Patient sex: M
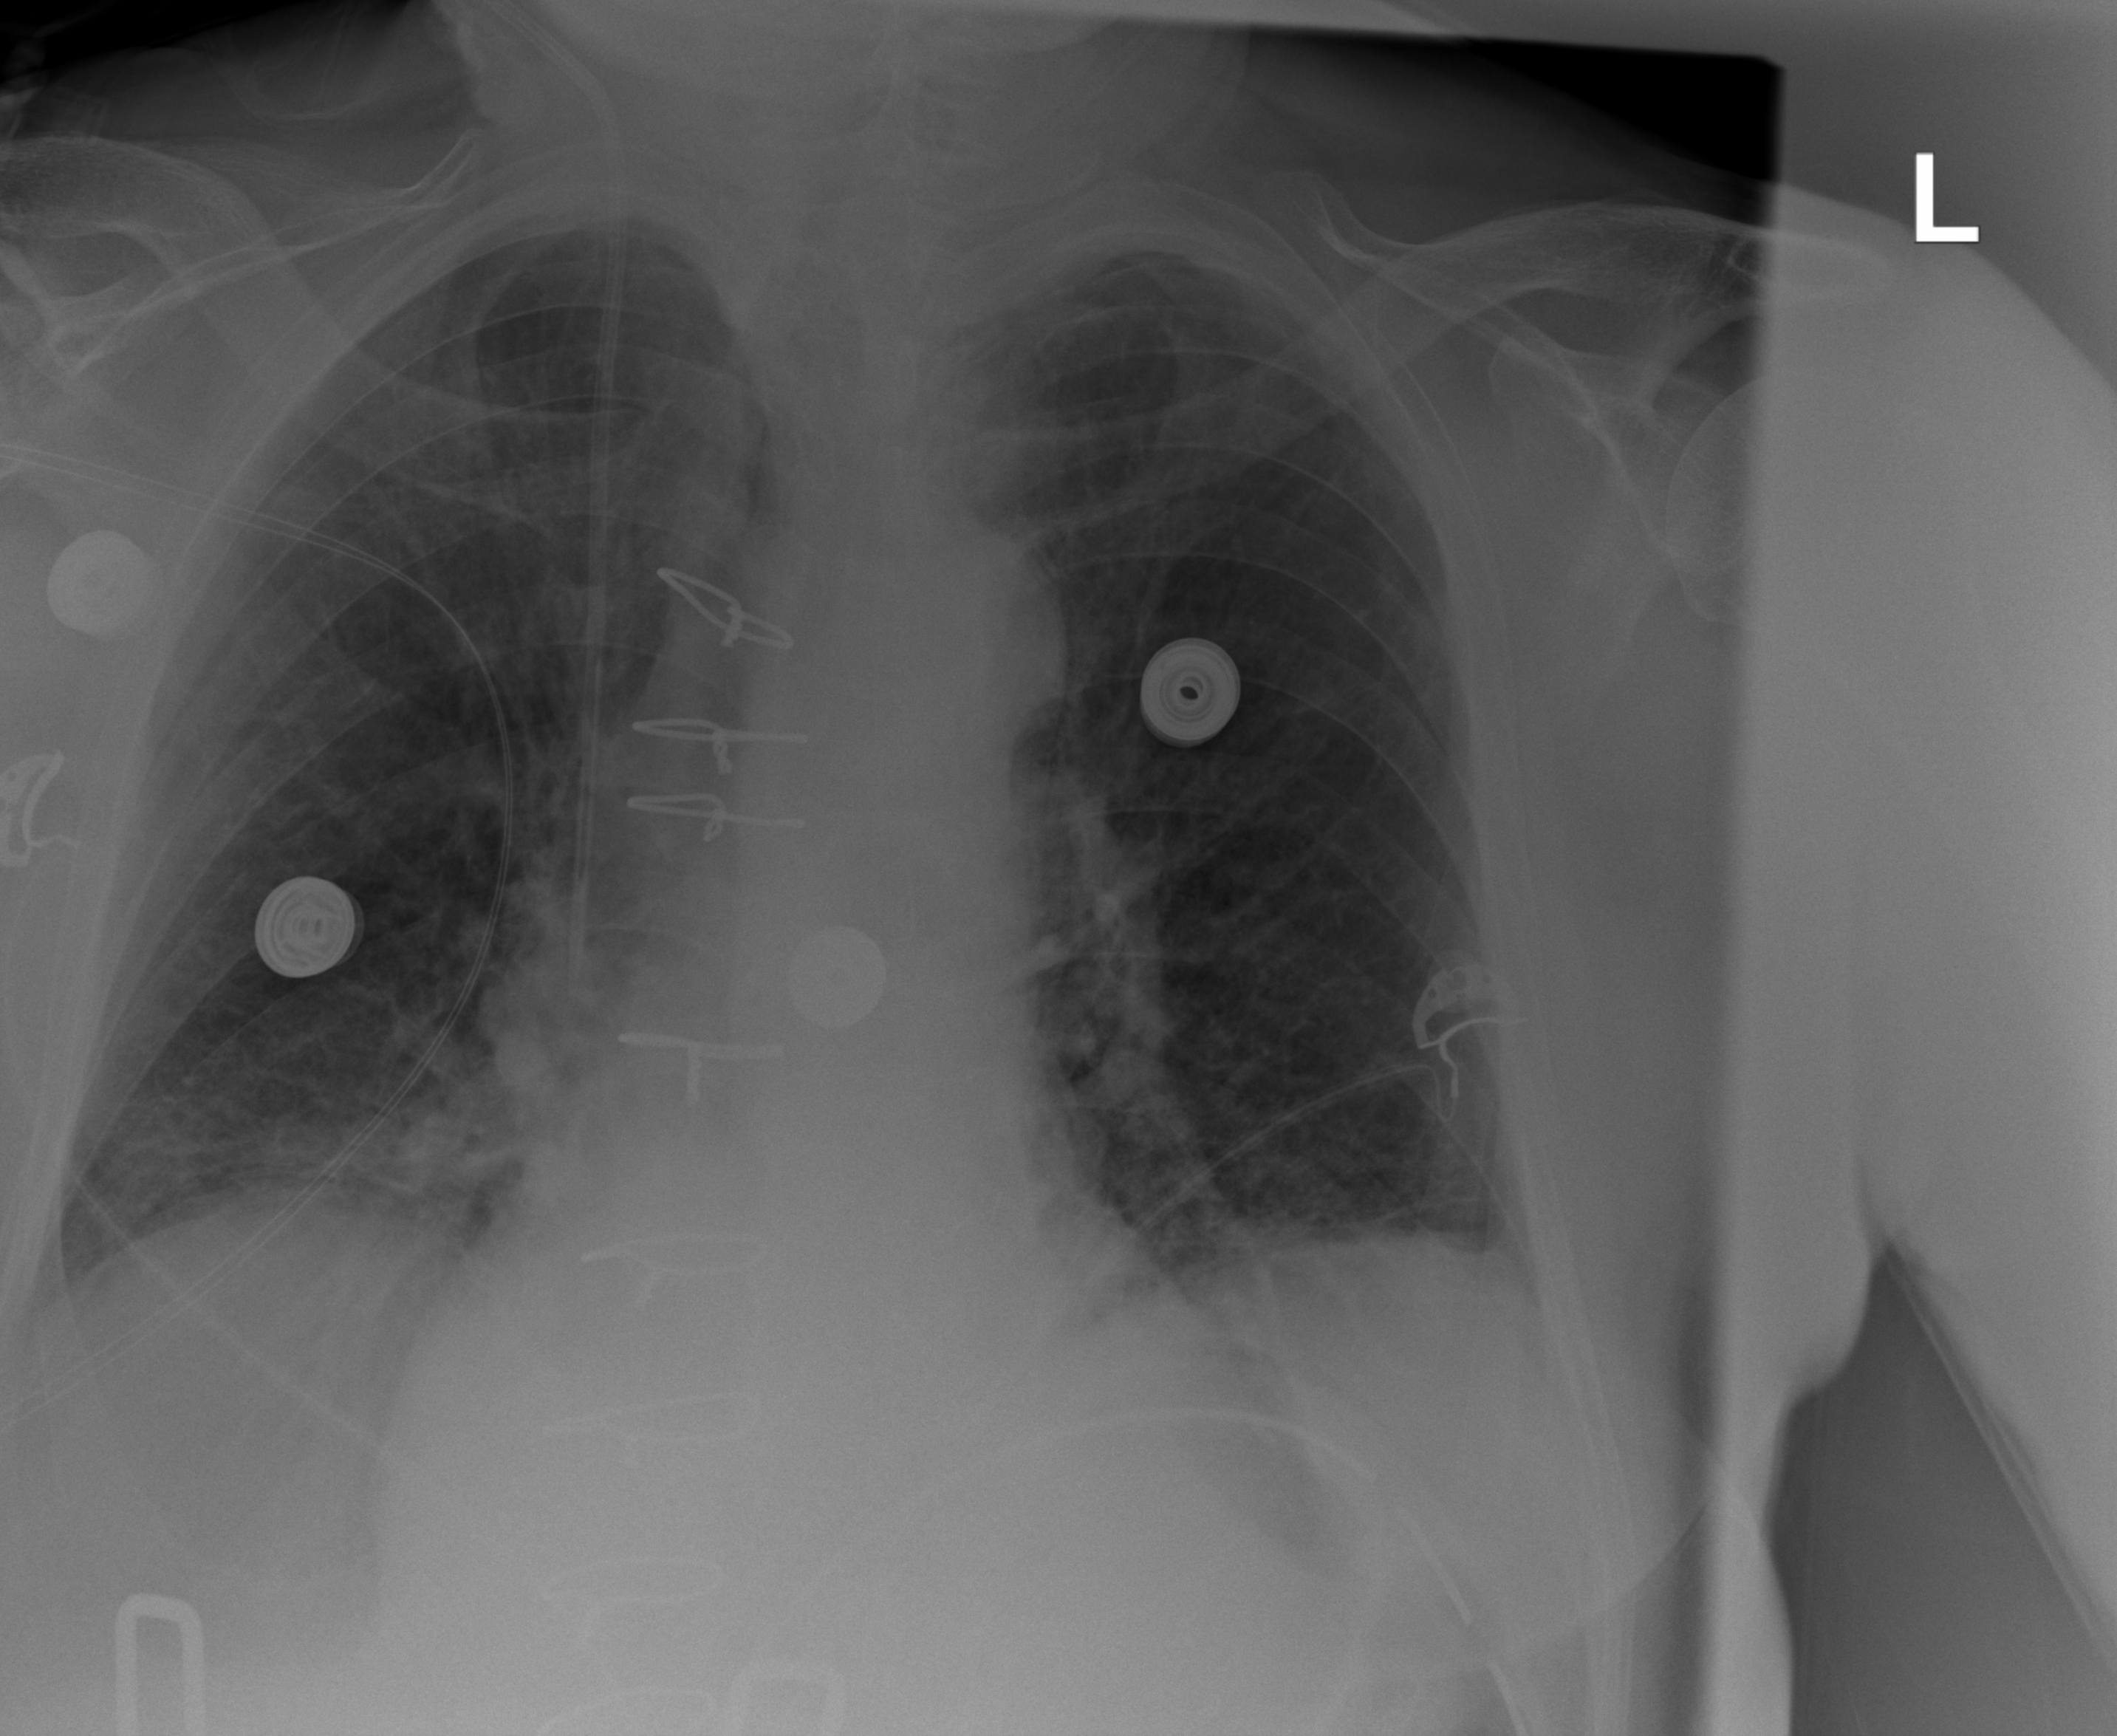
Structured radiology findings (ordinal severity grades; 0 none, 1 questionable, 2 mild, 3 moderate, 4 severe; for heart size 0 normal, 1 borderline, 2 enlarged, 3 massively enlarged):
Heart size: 0
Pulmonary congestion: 2
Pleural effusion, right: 0
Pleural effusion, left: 2
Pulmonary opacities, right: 0
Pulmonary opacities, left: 0
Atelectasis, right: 2
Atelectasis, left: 2